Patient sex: M
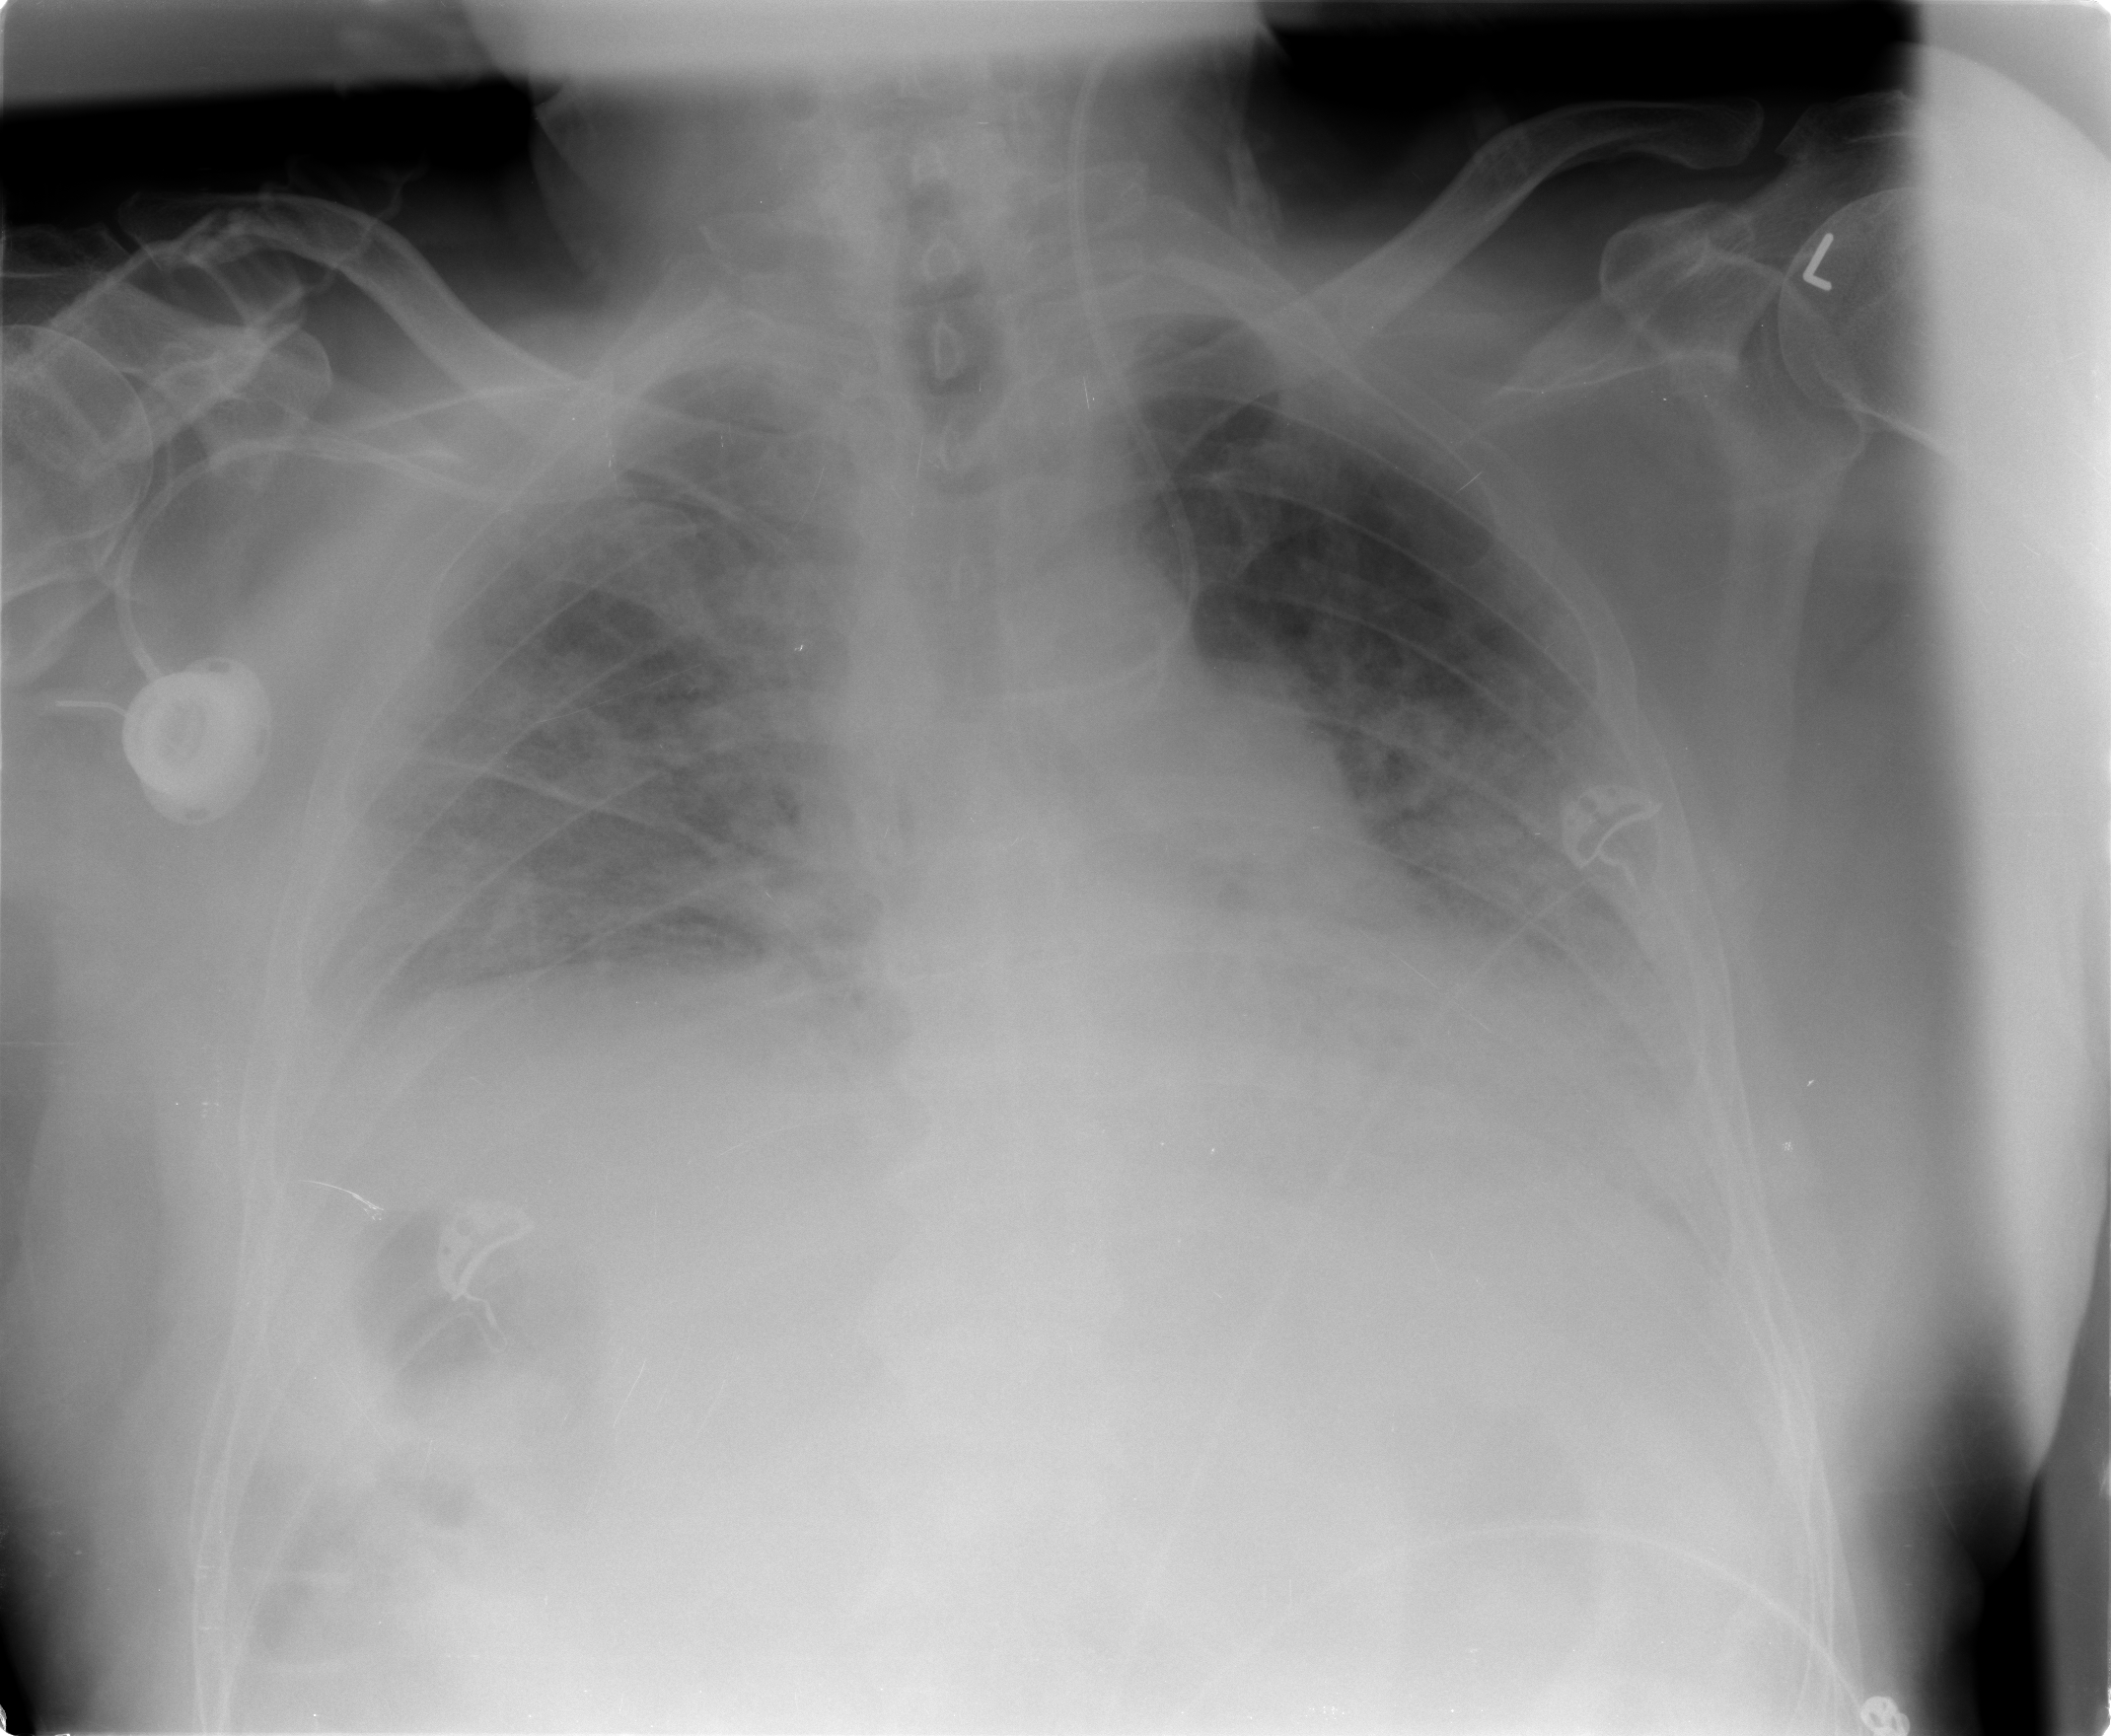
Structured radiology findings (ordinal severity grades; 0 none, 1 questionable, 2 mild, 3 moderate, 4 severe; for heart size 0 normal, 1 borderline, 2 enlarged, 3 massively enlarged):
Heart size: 1
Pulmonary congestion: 2
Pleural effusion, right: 1
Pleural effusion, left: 1
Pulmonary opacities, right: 2
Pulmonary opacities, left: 2
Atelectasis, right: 2
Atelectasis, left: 2